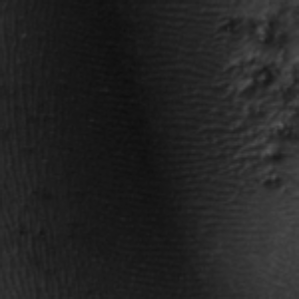
Label: frost